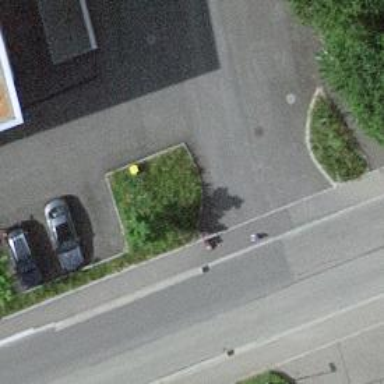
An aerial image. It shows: Post box is visible.